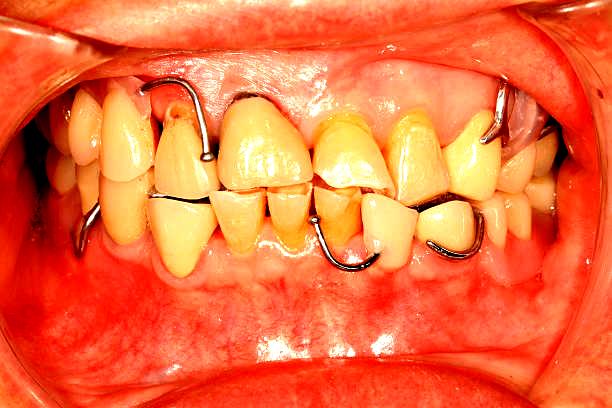
Condition: Calculus